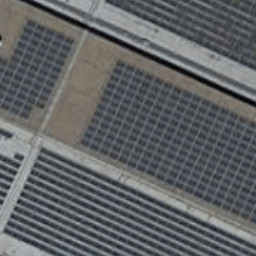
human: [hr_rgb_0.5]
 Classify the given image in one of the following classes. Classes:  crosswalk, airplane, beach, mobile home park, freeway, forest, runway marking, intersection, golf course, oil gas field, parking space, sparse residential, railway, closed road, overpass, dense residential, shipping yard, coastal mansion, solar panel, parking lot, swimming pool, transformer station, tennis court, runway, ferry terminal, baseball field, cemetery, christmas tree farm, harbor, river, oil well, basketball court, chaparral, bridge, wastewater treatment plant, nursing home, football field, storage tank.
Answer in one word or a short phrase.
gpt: solar panel